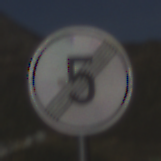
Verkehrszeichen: EndeGeschwindigkeit5
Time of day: MorningAfternoon
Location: Outdoor (RoadRail)
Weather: PartlyCloudy
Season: NotSpecified
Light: Natural